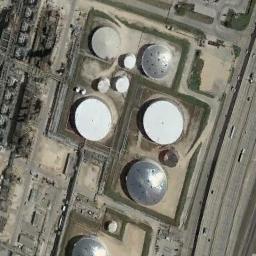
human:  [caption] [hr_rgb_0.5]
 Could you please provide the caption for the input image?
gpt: There are many different sized storage tanks and many buildings in the factory .

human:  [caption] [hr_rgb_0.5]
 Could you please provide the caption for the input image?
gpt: There are three white storage tanks and three metallic spherical tanks .

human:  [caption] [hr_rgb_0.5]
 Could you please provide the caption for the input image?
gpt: There are some white and silver storage tanks on the bare land .

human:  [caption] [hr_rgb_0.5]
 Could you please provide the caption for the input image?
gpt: There are many cars on the road near the storage tanks .

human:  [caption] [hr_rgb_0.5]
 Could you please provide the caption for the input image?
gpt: There are several storage tanks .